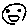
Label: smiley face